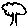
Label: tree